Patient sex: M
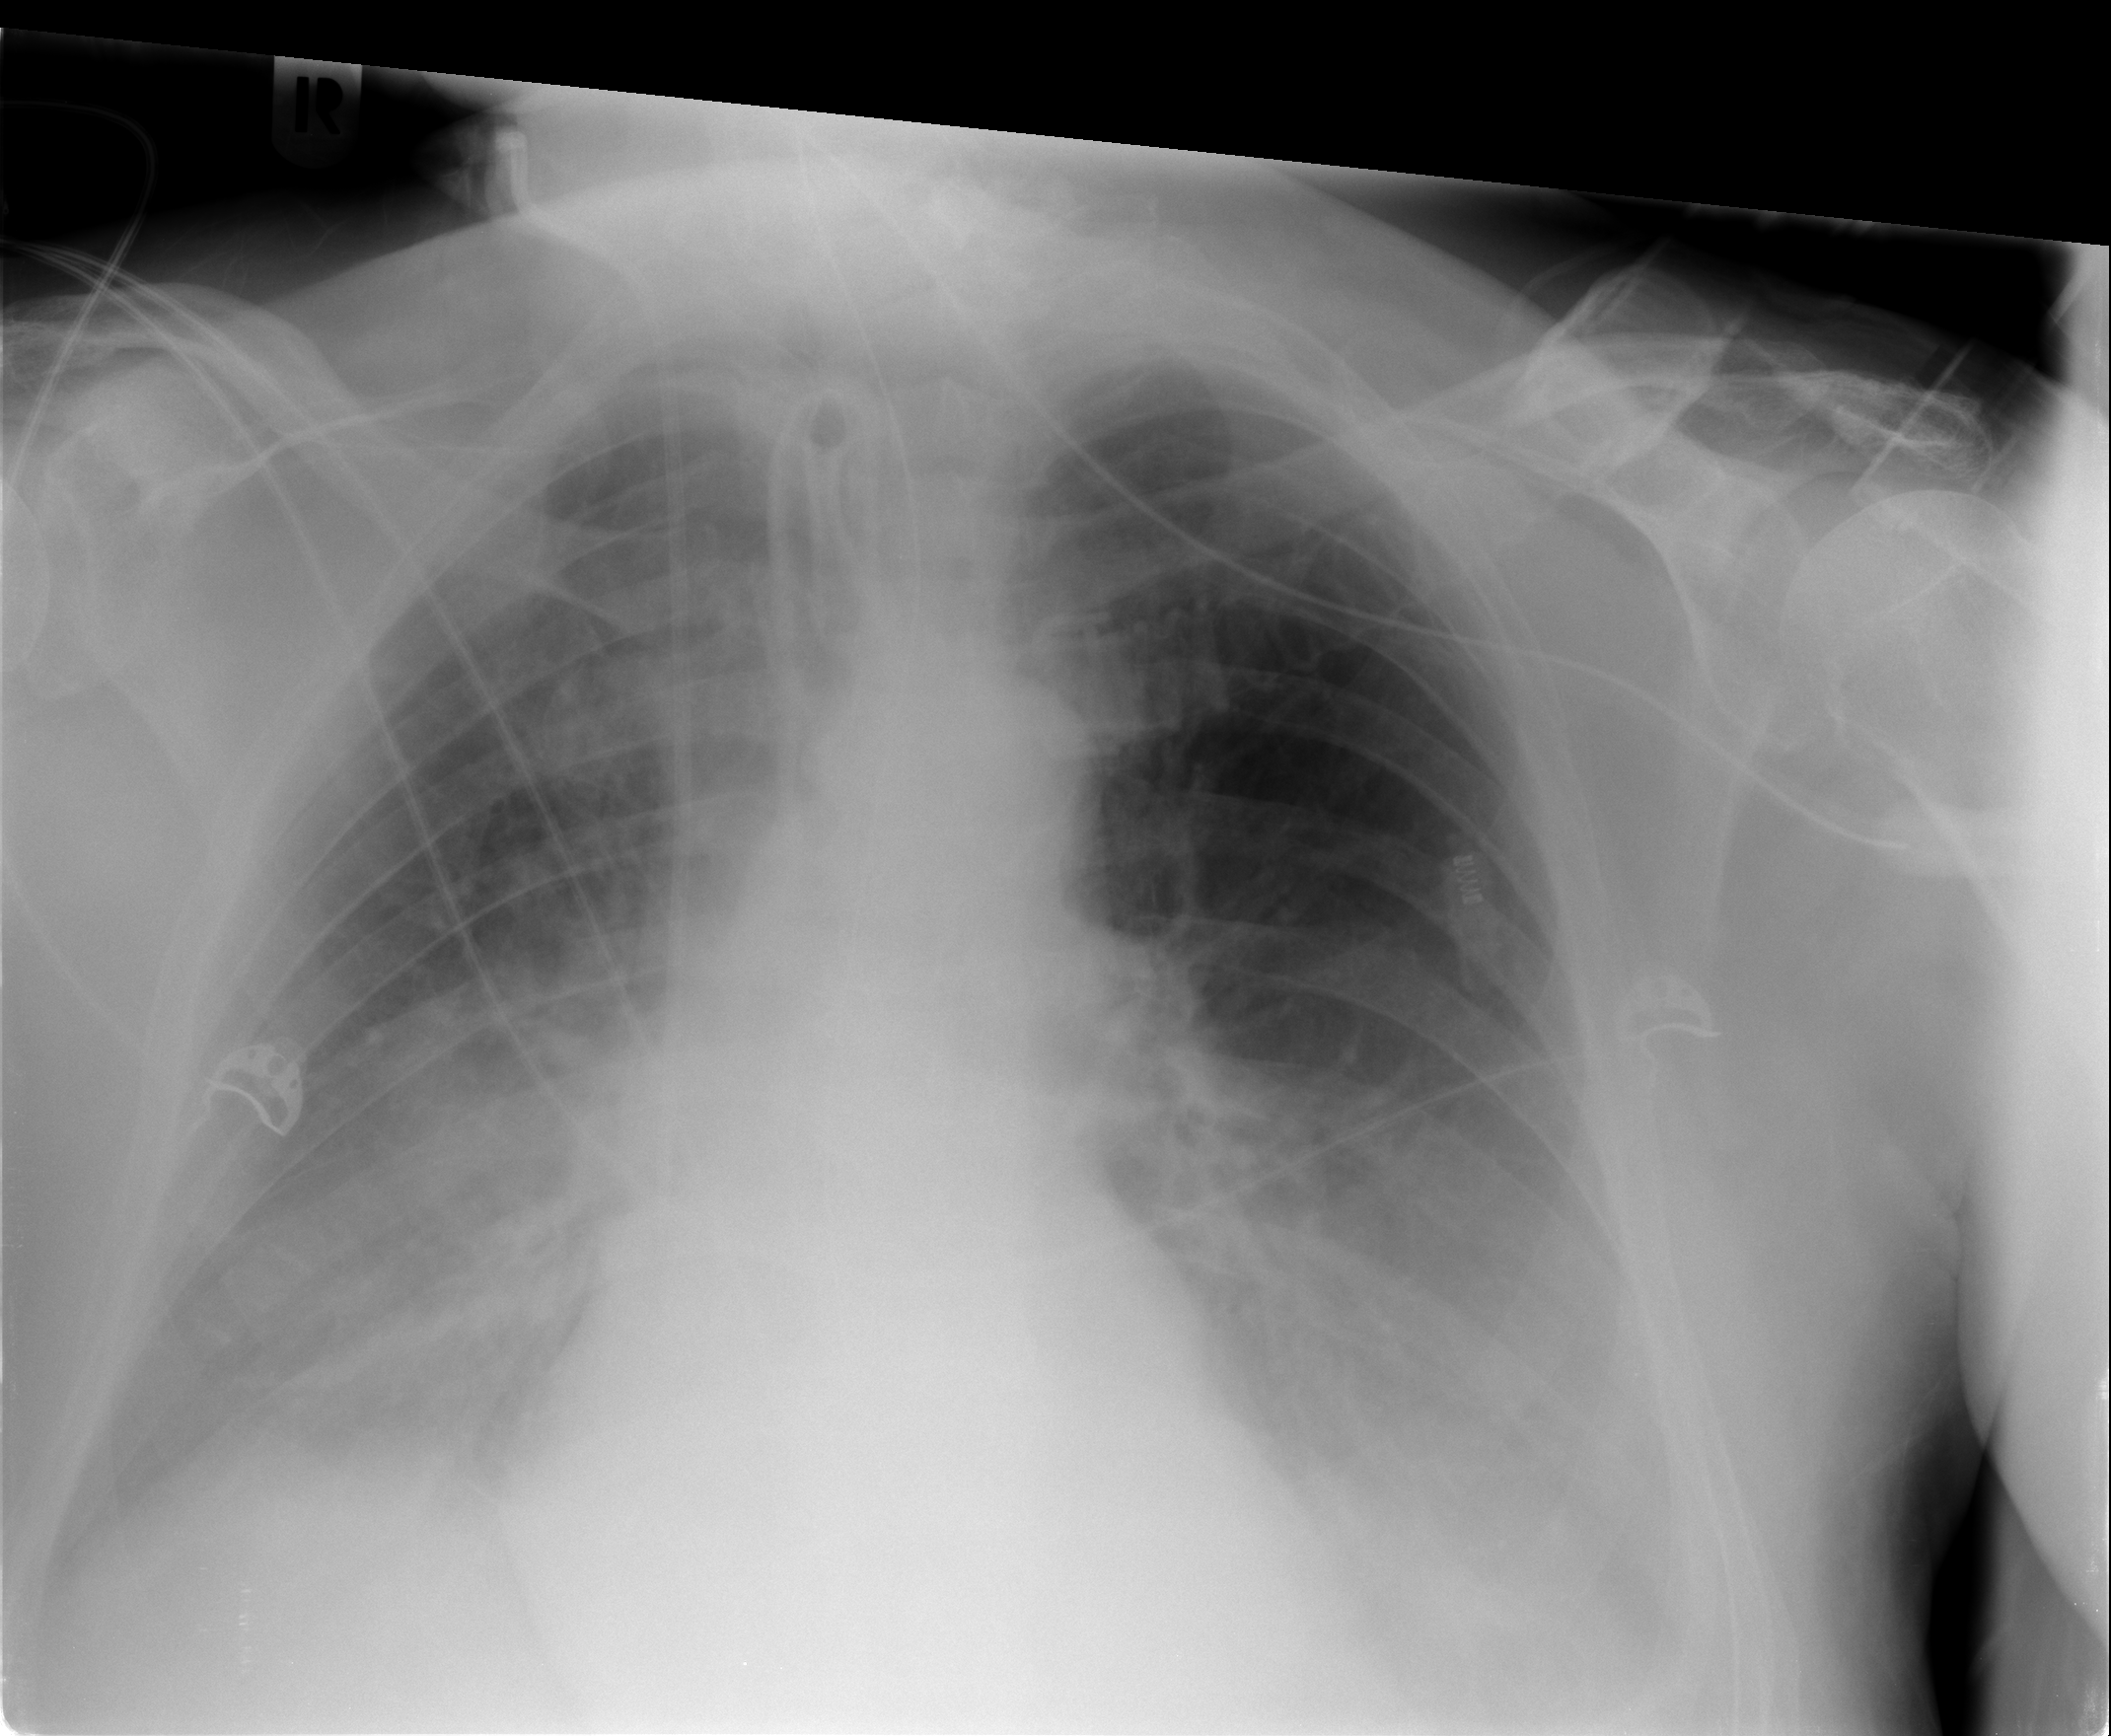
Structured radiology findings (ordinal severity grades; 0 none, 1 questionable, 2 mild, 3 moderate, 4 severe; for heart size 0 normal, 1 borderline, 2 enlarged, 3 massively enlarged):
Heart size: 0
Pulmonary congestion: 1
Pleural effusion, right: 3
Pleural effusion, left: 2
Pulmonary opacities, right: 0
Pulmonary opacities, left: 0
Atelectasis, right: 3
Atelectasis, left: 2